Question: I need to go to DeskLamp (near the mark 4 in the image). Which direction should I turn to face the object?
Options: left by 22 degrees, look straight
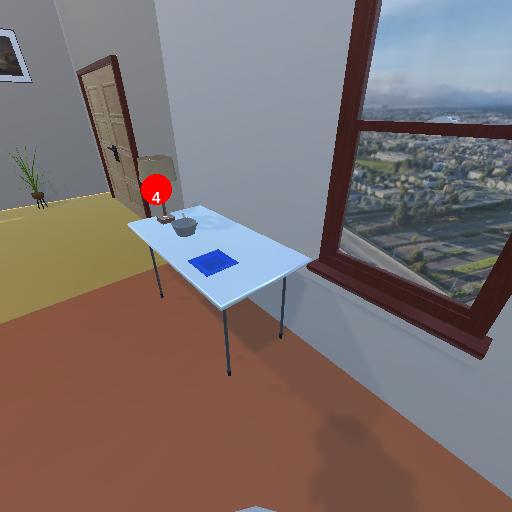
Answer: left by 22 degrees